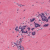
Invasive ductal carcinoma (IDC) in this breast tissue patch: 0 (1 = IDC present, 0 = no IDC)